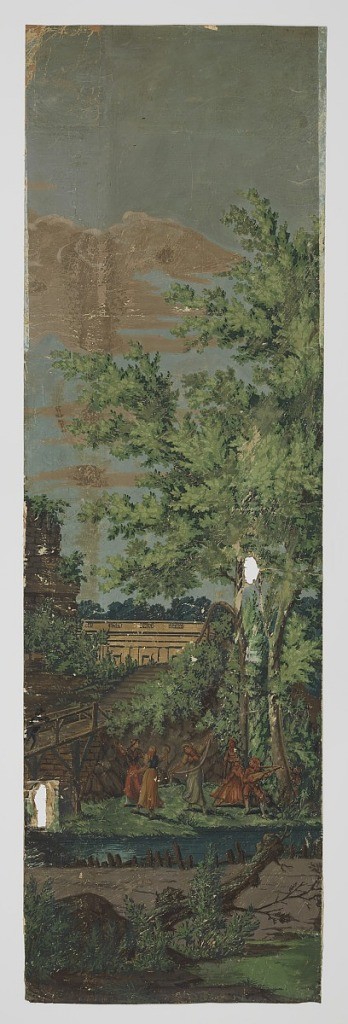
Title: Vues d'Italie
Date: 1810–15
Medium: Block-printed on handmade paper
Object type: Scenic
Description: a) Small horizontal rectangle of "sky" once hung above a door;